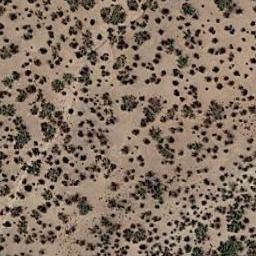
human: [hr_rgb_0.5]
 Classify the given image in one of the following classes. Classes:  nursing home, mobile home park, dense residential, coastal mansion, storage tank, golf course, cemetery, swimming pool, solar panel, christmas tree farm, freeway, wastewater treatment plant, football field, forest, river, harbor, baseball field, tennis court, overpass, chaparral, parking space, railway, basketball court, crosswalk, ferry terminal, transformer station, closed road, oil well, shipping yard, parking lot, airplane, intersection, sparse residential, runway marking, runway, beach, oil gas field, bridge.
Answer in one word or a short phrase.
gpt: chaparral